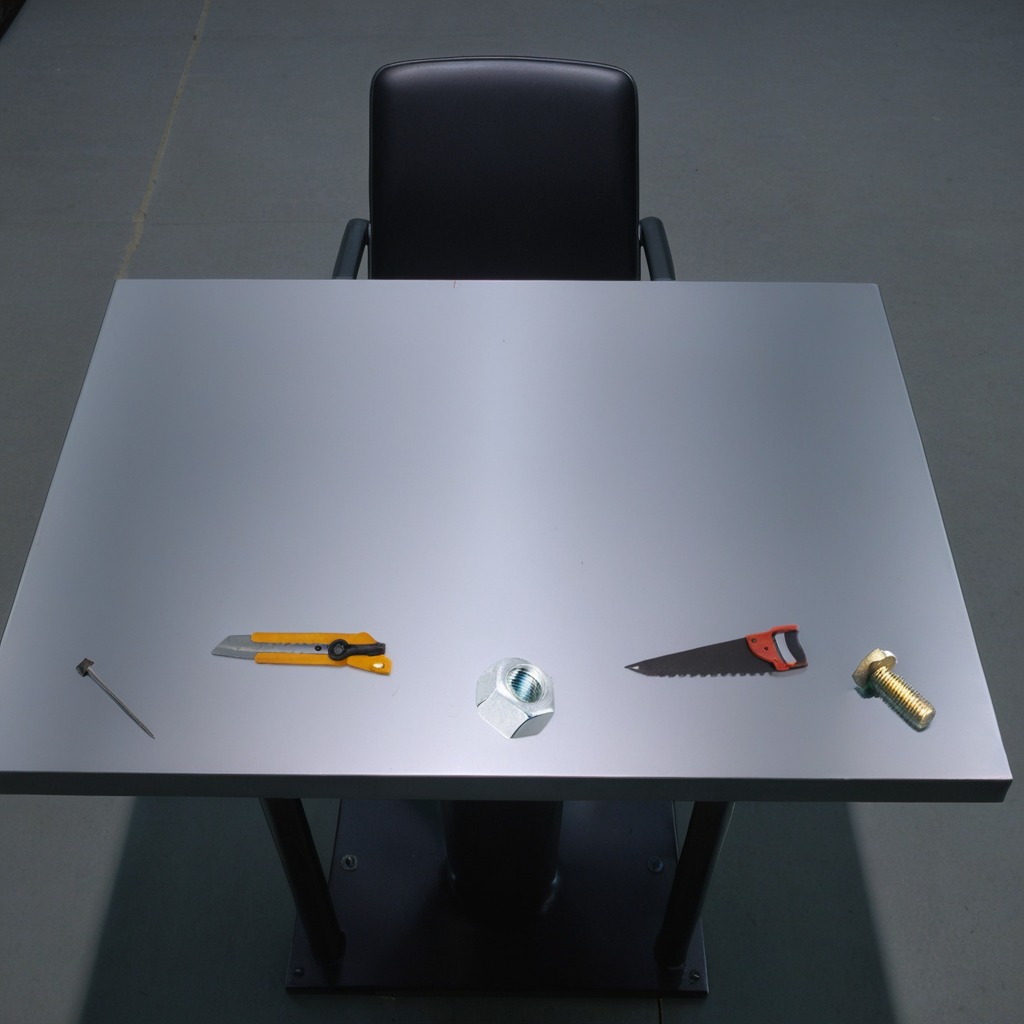
A utility knife, an iron nail, a handheld metal saw, and a metal nut are lying on the tabletop.